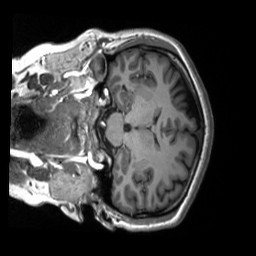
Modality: T1w
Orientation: coronal
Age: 29
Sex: female
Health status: healthy
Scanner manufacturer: siemens
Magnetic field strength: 3 T
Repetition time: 2.53 s
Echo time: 0.00219 s